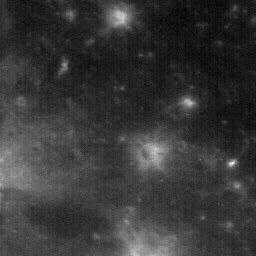
Host type: background_regolith
Lunar coordinates: latitude nan, longitude nan